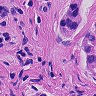
Metastatic tissue present: yes